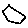
Label: hexagon